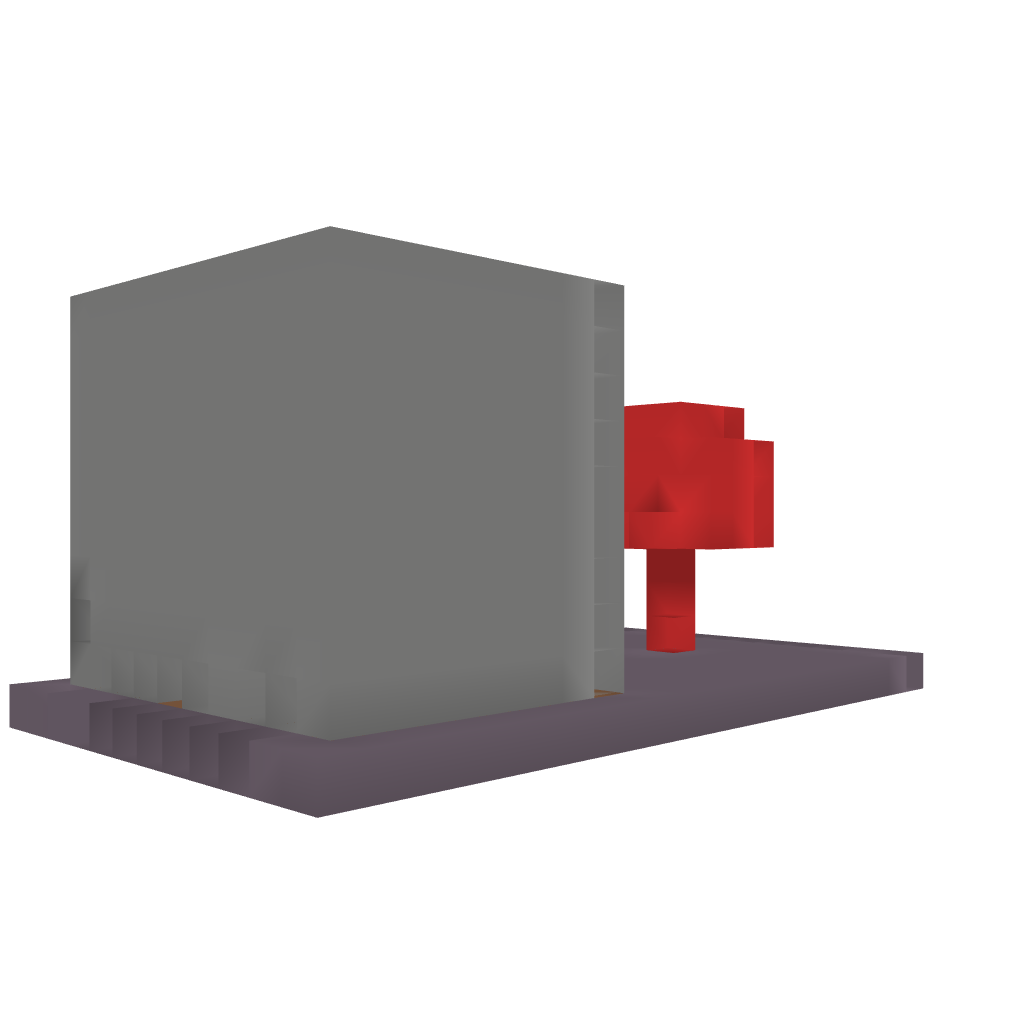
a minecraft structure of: Mooshroom red house